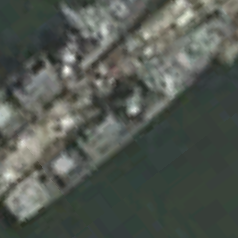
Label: cruiser